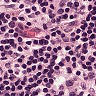
Metastatic tissue present: no